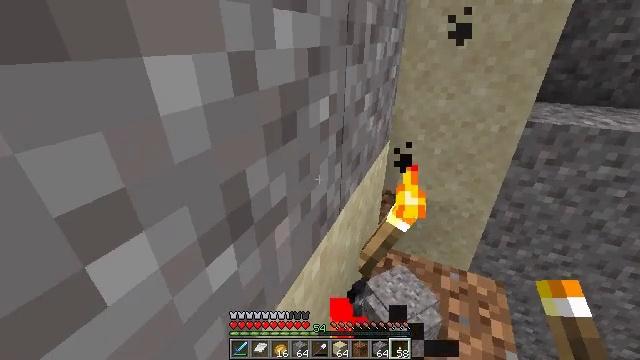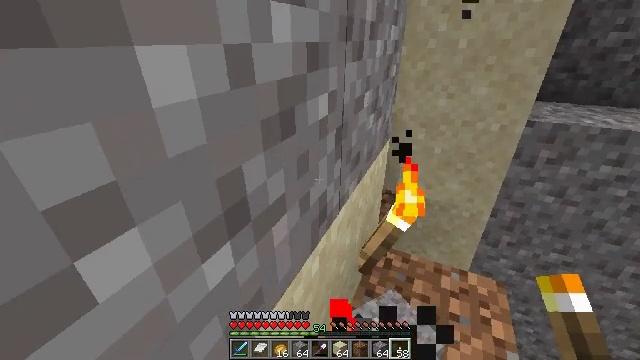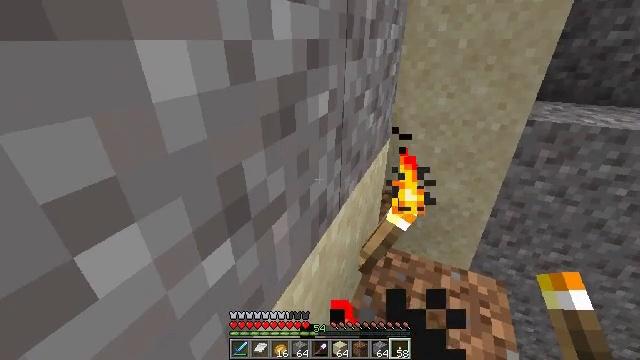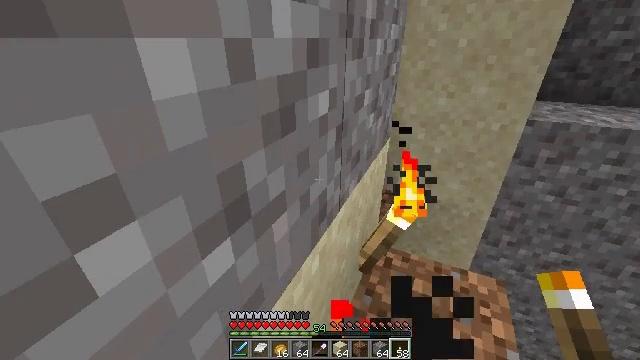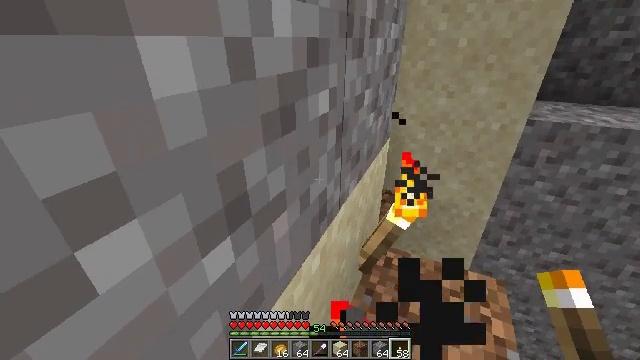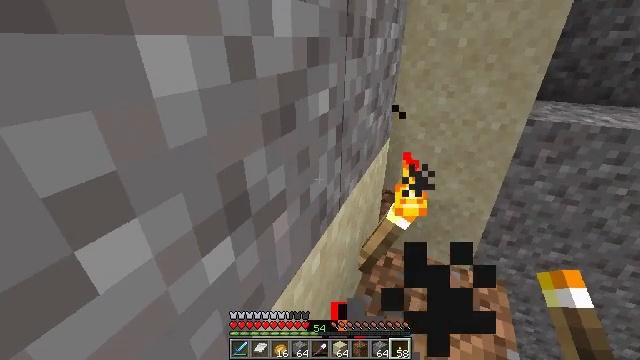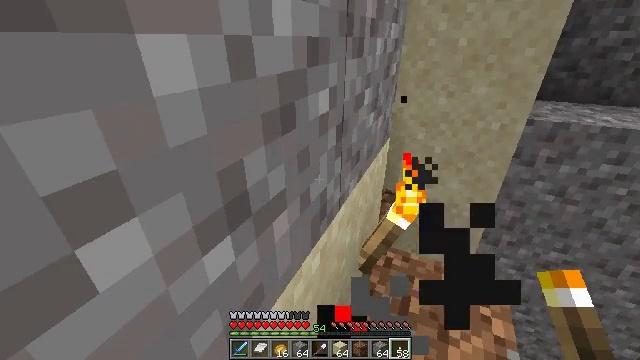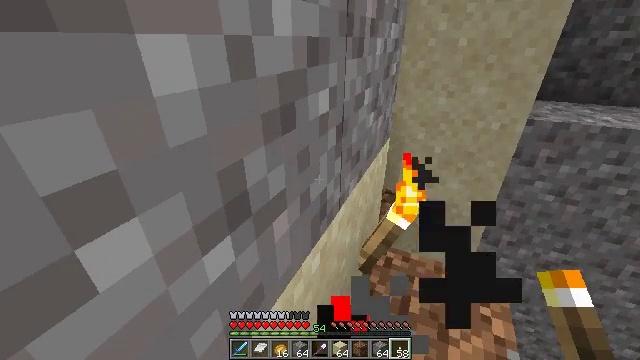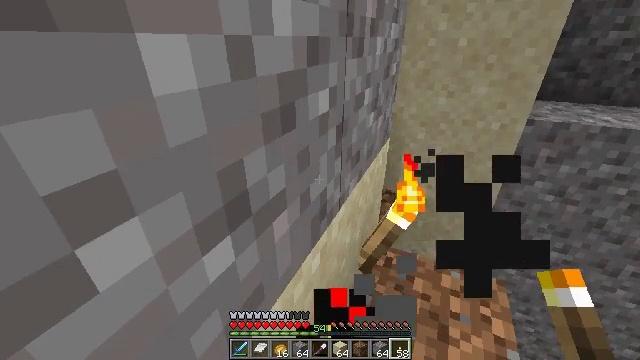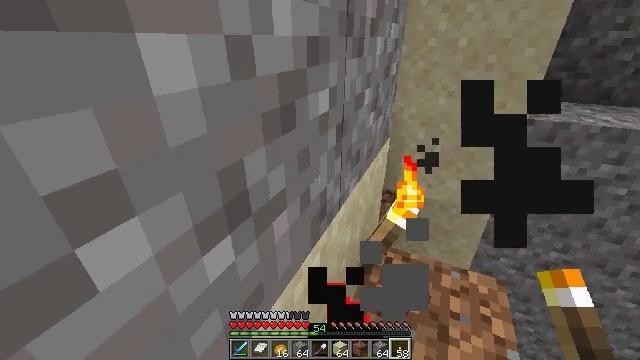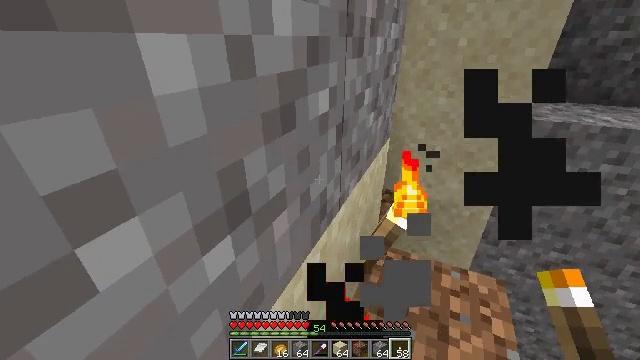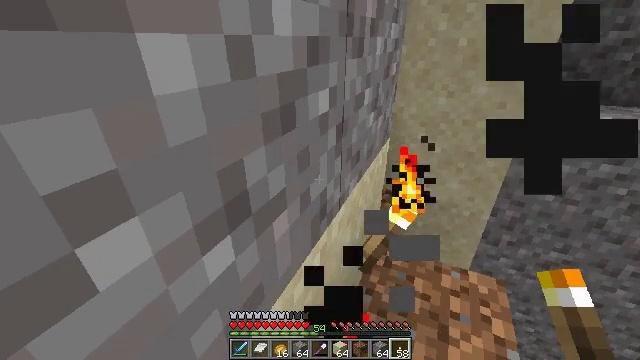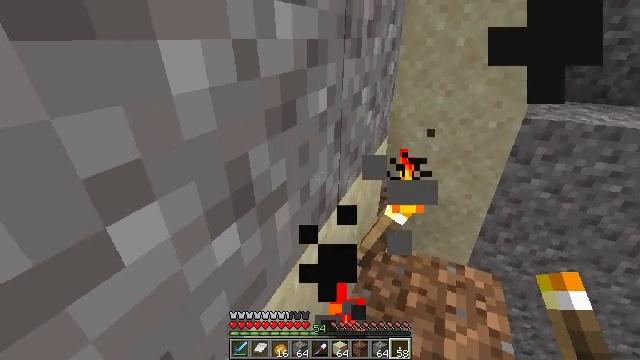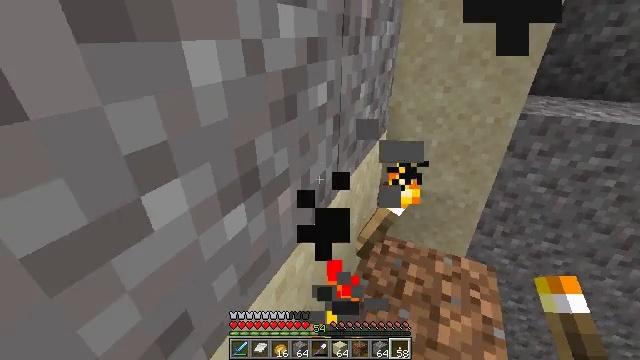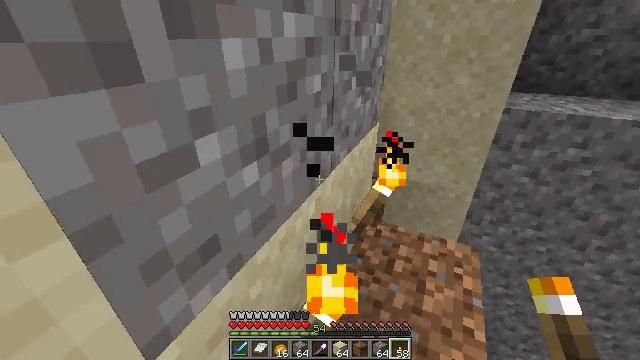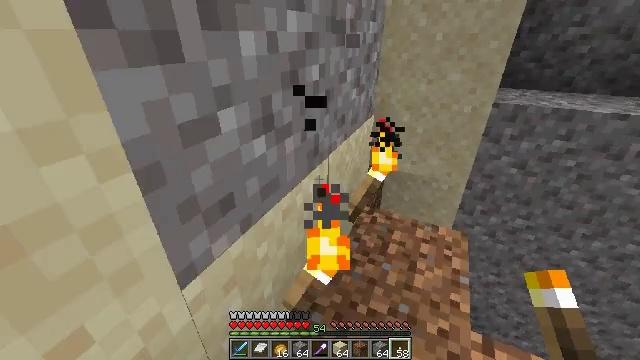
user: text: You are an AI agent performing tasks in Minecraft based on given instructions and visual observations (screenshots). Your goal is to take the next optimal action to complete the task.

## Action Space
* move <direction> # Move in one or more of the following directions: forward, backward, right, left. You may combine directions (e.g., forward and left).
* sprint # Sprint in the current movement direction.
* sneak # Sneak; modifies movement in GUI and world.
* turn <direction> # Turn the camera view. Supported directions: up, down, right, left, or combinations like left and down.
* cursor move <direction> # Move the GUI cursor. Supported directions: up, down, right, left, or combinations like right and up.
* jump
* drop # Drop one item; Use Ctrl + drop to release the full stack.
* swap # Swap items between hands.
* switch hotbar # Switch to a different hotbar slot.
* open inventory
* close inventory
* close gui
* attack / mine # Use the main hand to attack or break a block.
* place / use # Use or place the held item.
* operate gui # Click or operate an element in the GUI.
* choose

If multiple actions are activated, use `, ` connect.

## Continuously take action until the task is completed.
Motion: motion action
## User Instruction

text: Mine sand by the water.
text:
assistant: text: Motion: no_op
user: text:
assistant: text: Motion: no_op
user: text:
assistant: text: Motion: no_op
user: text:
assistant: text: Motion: no_op
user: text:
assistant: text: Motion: no_op
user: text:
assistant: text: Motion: no_op
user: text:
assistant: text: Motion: no_op
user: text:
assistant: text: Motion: no_op
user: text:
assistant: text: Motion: no_op
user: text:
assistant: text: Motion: no_op
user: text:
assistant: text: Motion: no_op
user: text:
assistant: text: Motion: move back
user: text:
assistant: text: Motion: move back
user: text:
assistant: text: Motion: move back
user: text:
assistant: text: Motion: move back
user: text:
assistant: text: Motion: move back
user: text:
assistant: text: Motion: move back
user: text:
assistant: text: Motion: move back
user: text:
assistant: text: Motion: move back
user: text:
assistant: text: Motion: move back
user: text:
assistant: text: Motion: move back
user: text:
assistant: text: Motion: no_op
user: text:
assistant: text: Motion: no_op
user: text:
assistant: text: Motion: no_op
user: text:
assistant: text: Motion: no_op
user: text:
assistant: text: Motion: no_op
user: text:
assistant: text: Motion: no_op
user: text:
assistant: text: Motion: no_op
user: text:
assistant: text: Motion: no_op
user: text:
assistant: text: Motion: no_op